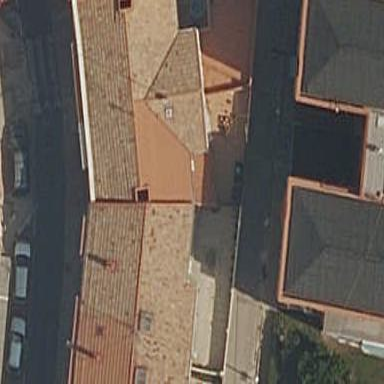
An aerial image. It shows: View of apartment building.